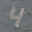
Label: 4